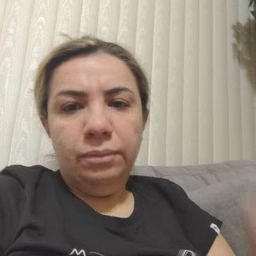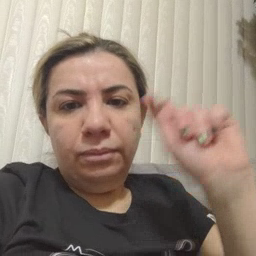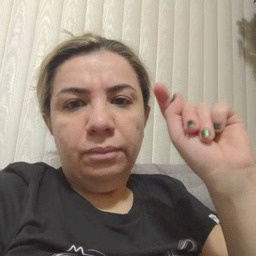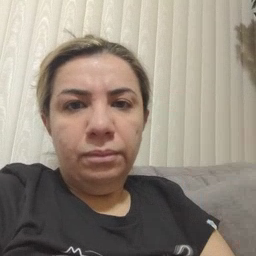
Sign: potty